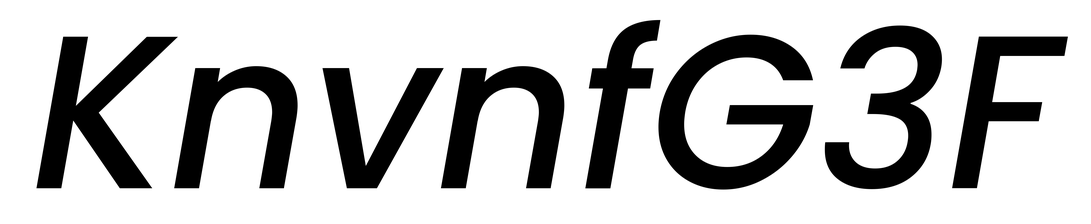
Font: Poppins-MediumItalic